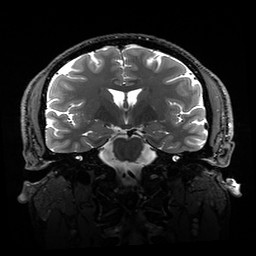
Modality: T2w
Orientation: coronal